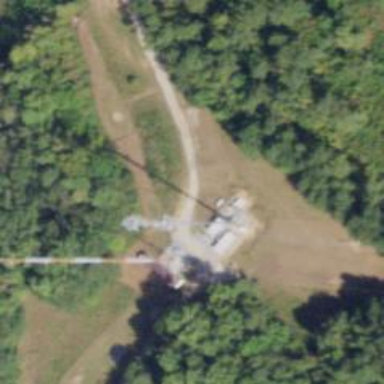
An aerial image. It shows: Communication mast tower.